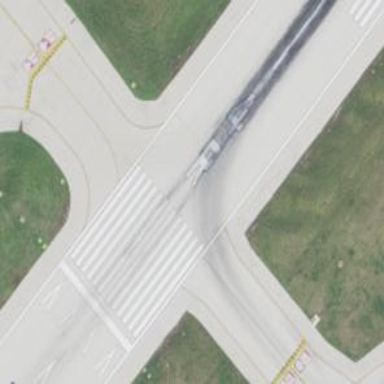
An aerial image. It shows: Image of taxiway at airport.